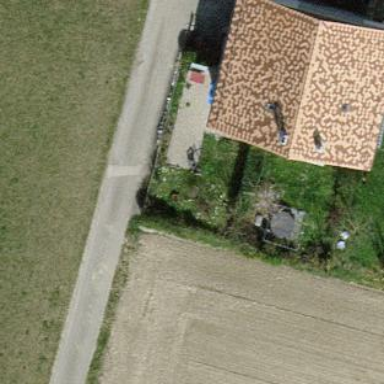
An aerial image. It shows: Detached building.